Interaction volume radius: 5 \u00c5
Interaction volume height: 15 \u00c5
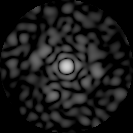
Disorder parameter: 0.898